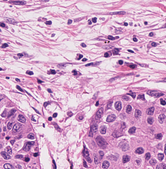
Tumor epithelial tissue: yes
Tumor-associated stroma tissue: yes
Normal tissue: no